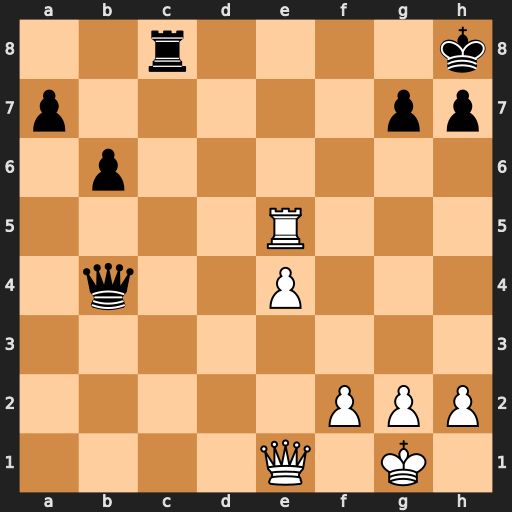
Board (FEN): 2r4k/p5pp/1p6/4R3/1q2P3/8/5PPP/4Q1K1
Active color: w
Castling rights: -
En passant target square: -
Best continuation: Re8+ Rxe8 Qxb4